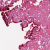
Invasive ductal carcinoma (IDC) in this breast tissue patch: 0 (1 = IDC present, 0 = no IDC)